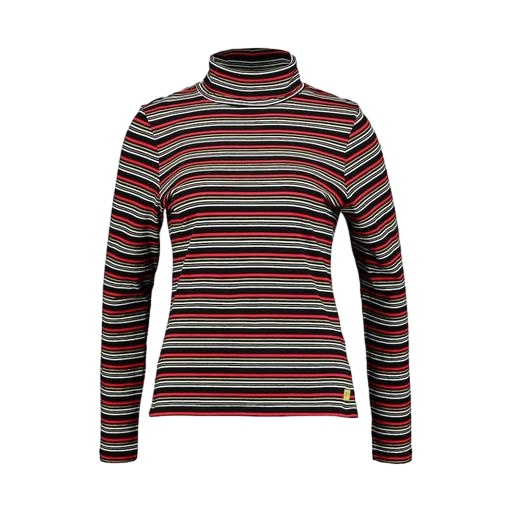
black striped polo neck top, multicolor skinny stretch polo shirt, red women's striped long-sleeve t-shirt, white background